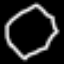
Label: octagon